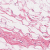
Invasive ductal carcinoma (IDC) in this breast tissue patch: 0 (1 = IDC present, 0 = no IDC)